Question: can anyone give me an idea of how to approach the attached grid/table layout using bootstrap4 flex/grid (must be responsive)?
It's like a table with sticky first row and sticky first column as navigation items.
I tried using w- & h- but it's not responsive without media query. Would like to know the best solution on bootstrap4.

Thanks a lot! :)
(Pardon my English...)
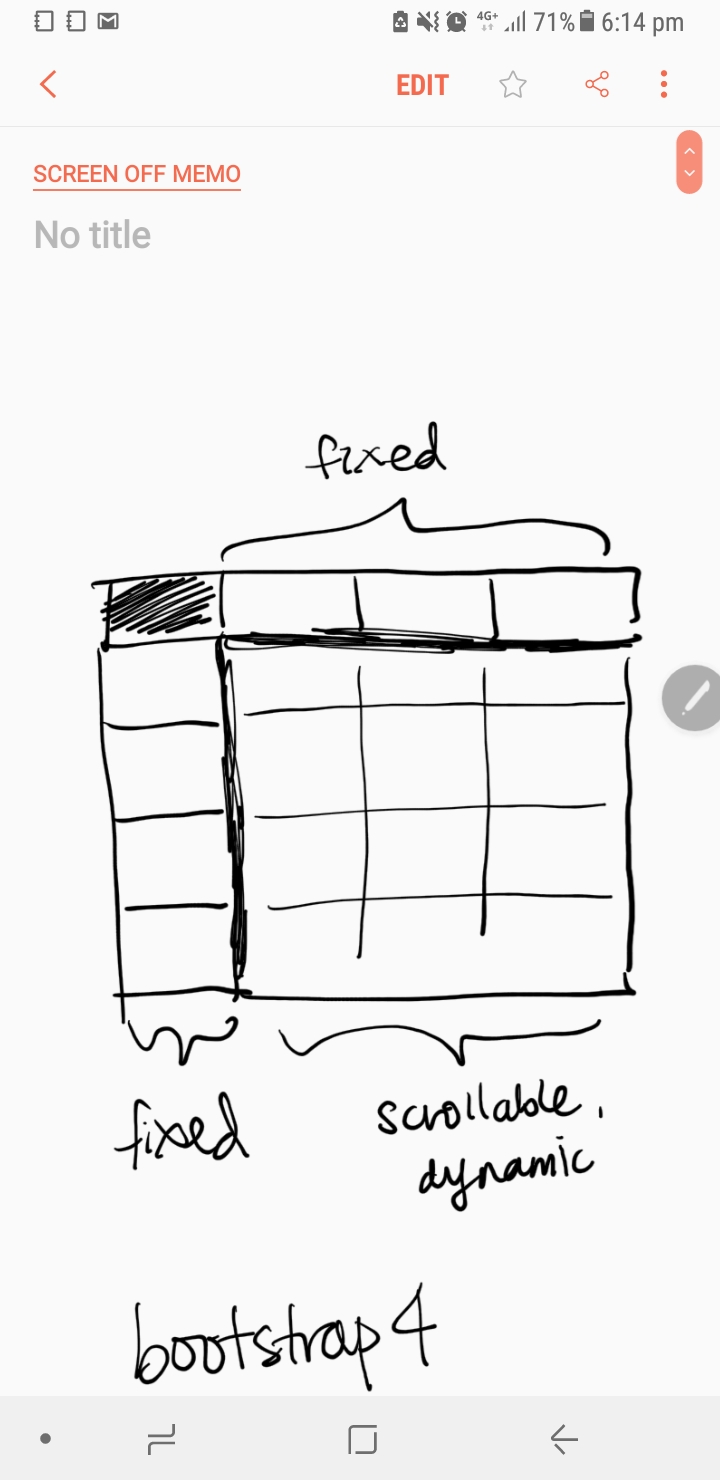
Answer: However, to get this behavior for both first row and first column, you need to separate the first row, first column, and first cell from the table, and then continuously set the position of these elements based on the scrolled position of the table body, upon a scroll event.
'''
$(document).ready(function() {
$('tbody').scroll(function(e) {
$('thead').css("left", -$("tbody").scrollLeft());
$('thead th:nth-child(1)').css("left", $("tbody").scrollLeft()-5);
$('tbody td:nth-child(1)').css("left", $("tbody").scrollLeft()-5);
});
});
'''
'''
body {
margin: 0;
}
th, td {
text-align: center;
background-color: white
}
table {
position: relative;
width: 400px;
overflow: hidden;
}
thead {
position: relative;
display: block;
width: 400px;
overflow: visible;
}
thead th {
min-width: 80px;
height: 40px;
}
thead th:nth-child(1) {
position: relative;
display: block;
height: 40px;
padding-top: 20px;
}
tbody {
position: relative;
display: block;
width: 400px;
height: 90px;
overflow: scroll;
}
tbody td {
min-width: 80px;
}
tbody tr td:nth-child(1) {
position: relative;
display: block;
}
'''
'''
<script src="https://ajax.googleapis.com/ajax/libs/jquery/2.1.1/jquery.min.js"></script>
<table class="table table-bordered">
<thead>
<tr>
<th>ID</th>
<th>Tanggal</th>
<th>Judul Pekerjaan</th>
<th>Deskripsi</th>
<th>Level</th>
<th>Category</th>
<th>Severity</th>
</tr>
</thead>
<tbody>
<tr>
<td>1</td>
<td>1 May 2017</td>
<td>Satu</td>
<td>Satu</td>
<td>5</td>
<td>Lorem</td>
<td>Ipsum</td>
</tr>
<tr>
<td>2</td>
<td>2 May 2017</td>
<td>Dua</td>
<td>Dua</td>
</tr>
<tr>
<td>3</td>
<td>3 May 2017</td>
<td>Tiga</td>
<td>Tiga</td>
</tr>
<tr>
<td>3</td>
<td>3 May 2017</td>
<td>Tiga</td>
<td>Tiga</td>
</tr>
<tr>
<td>2</td>
<td>2 May 2017</td>
<td>Dua</td>
<td>Dua</td>
</tr>
<tr>
<td>3</td>
<td>3 May 2017</td>
<td>Tiga</td>
<td>Tiga</td>
</tr>
<tr>
<td>3</td>
<td>3 May 2017</td>
<td>Tiga</td>
<td>Tiga</td>
</tr>
</tbody>
</table>
'''